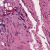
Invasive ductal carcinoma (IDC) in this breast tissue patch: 1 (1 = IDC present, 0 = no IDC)